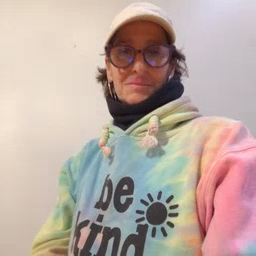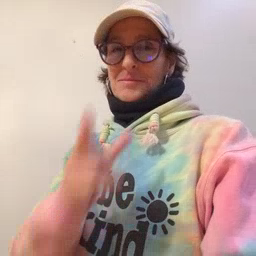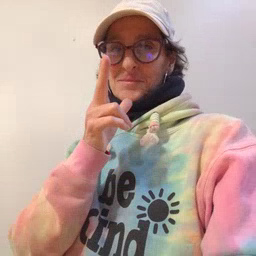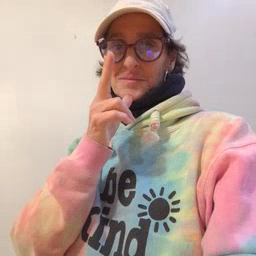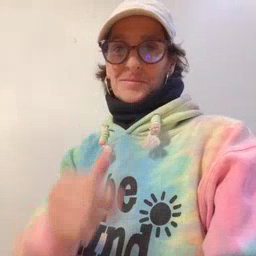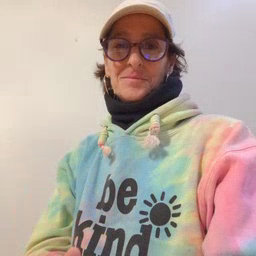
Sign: hen